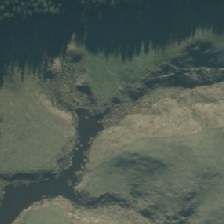
Land cover: lake_pond